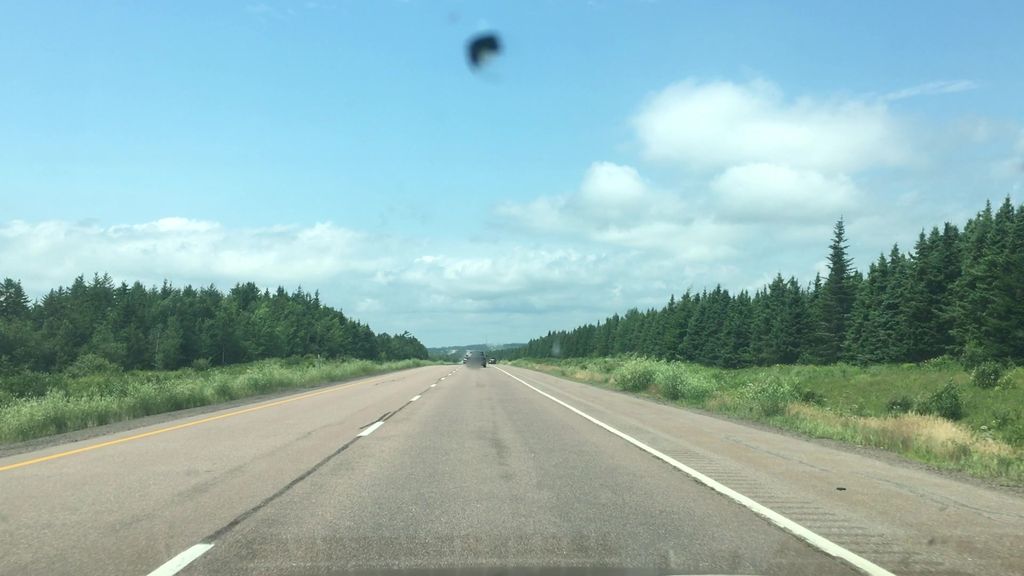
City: charlottetown